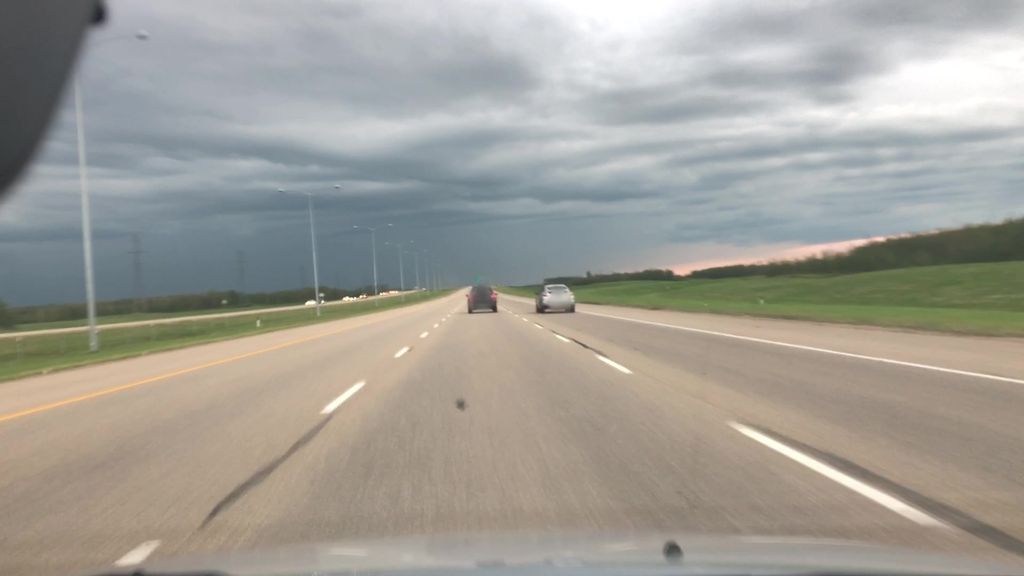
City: edmonton